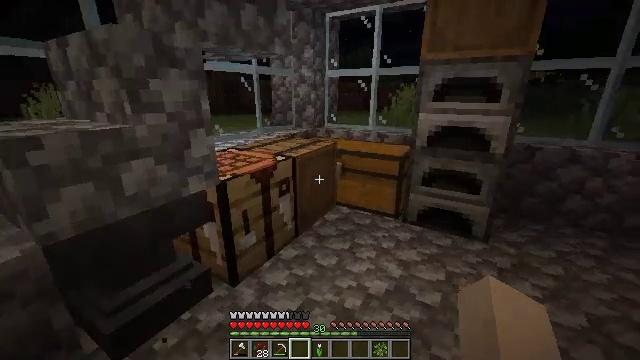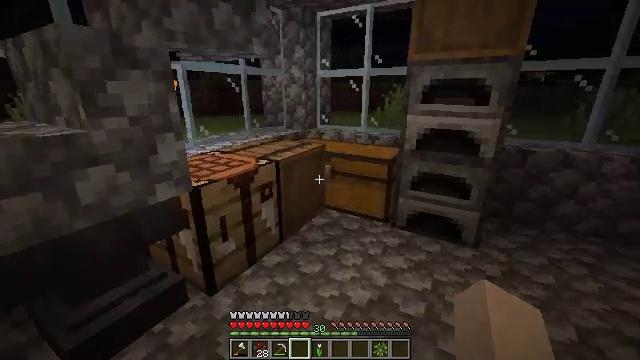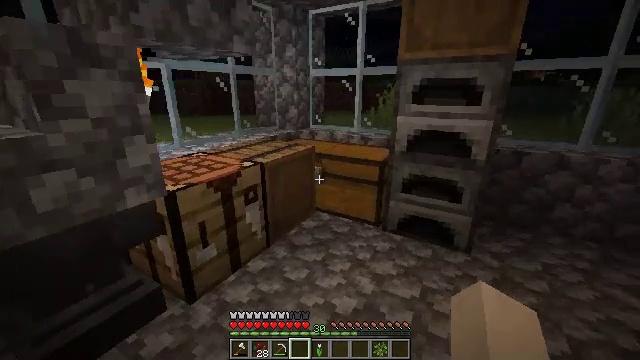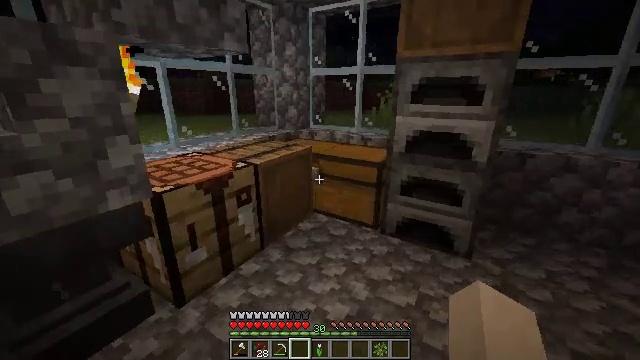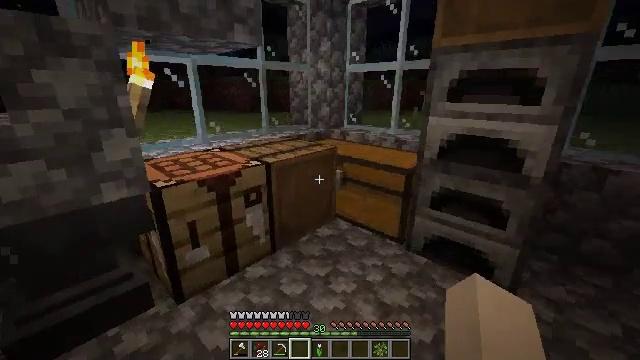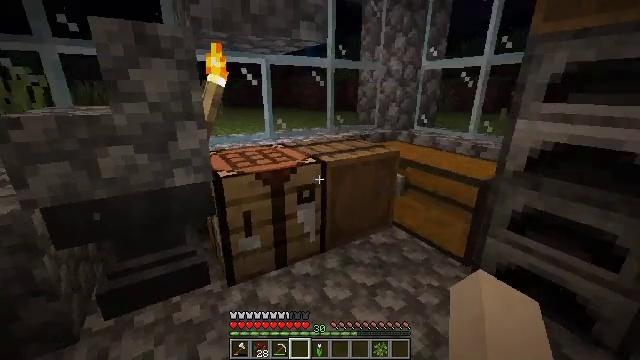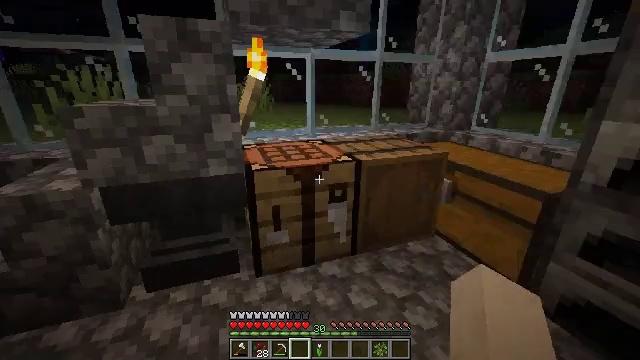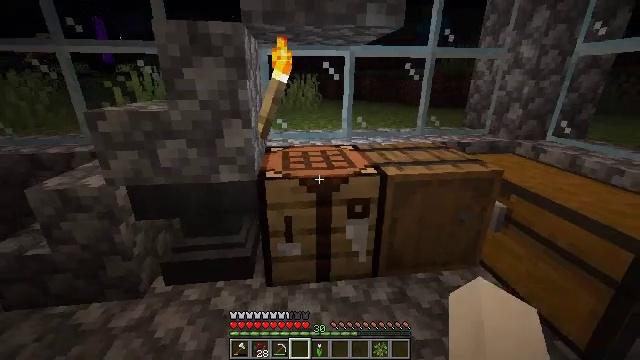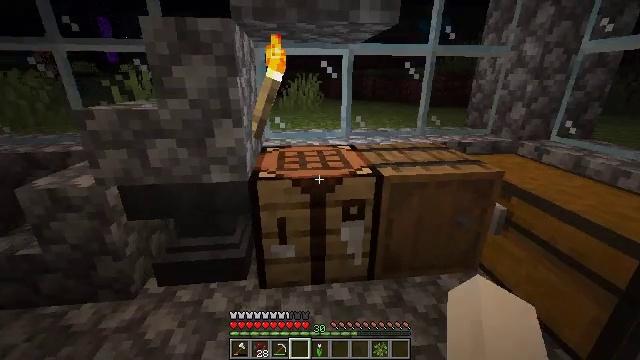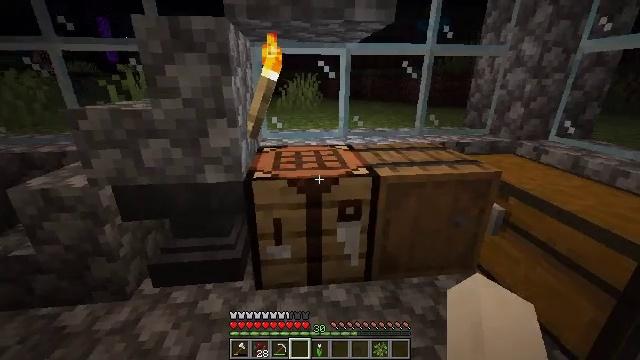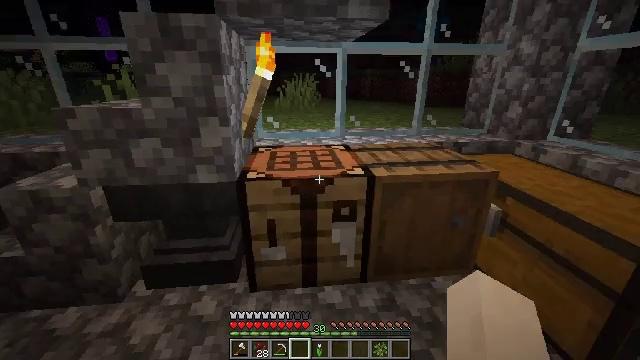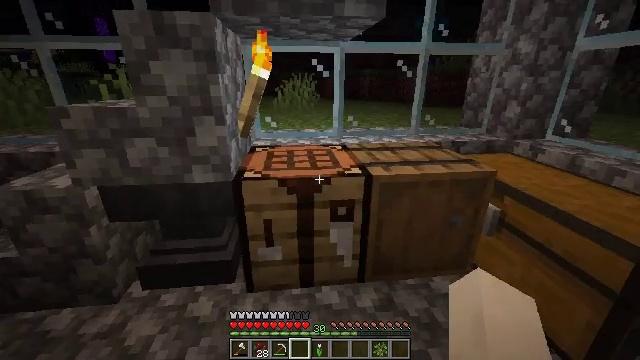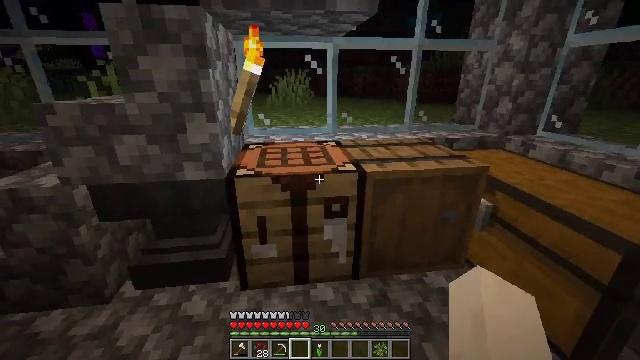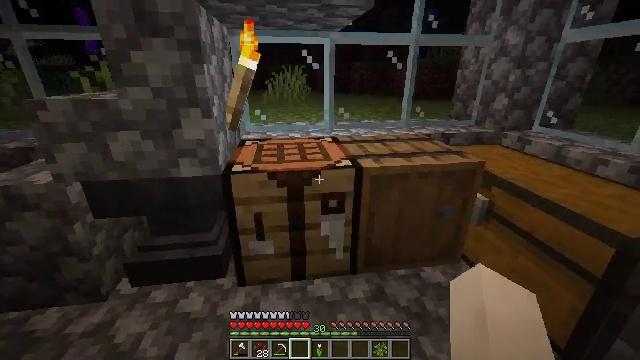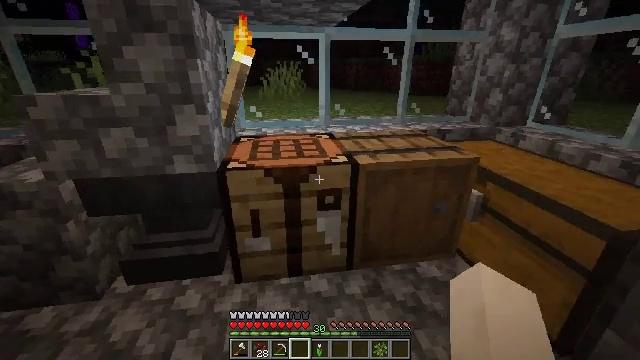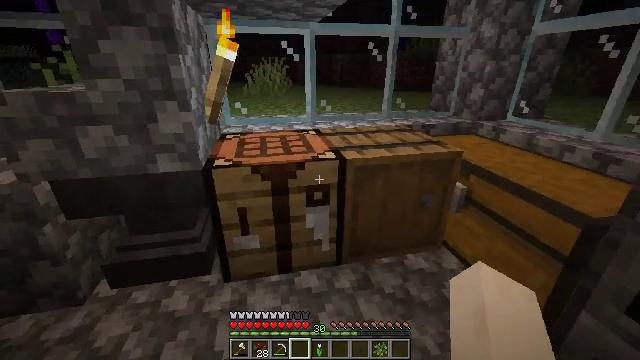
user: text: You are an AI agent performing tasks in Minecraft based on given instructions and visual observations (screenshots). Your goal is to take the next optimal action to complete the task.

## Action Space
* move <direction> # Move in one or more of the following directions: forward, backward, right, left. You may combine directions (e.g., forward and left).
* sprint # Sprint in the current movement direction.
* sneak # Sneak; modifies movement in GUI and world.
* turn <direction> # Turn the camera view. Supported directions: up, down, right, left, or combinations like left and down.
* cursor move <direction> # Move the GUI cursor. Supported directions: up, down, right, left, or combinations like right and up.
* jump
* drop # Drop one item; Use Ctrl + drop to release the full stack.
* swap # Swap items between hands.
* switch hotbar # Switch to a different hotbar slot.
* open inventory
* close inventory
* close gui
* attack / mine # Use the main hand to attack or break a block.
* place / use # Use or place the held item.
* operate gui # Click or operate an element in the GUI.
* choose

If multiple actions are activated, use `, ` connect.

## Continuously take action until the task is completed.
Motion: motion action
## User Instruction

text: Take wooden planks and slabs to craft a barrel.
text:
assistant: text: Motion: move forward and move right
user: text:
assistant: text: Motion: move forward and move right
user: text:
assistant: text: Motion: move forward and move right, turn left
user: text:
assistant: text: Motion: move forward and move right, turn left
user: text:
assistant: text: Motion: move forward and move right, turn left
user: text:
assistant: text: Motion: move forward and move right, turn left
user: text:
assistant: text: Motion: move forward and move right, turn left
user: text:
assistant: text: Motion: no_op
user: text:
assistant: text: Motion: no_op
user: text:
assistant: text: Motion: no_op
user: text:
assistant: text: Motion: no_op
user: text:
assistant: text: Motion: turn right
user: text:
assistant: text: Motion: no_op
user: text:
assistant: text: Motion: no_op
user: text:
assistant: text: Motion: turn right
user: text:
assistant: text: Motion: turn right
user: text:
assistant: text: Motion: turn right
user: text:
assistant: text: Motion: turn right
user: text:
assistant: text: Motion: no_op
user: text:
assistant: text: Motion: no_op
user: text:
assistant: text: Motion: no_op
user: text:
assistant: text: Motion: no_op
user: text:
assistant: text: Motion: use / place
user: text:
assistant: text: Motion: use / place
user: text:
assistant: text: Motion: use / place
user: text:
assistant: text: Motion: no_op
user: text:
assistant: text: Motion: no_op
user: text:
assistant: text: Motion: open gui
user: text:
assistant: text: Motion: no_op
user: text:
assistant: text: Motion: no_op